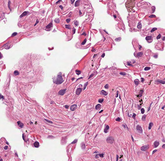
Tumor epithelial tissue: no
Tumor-associated stroma tissue: no
Normal tissue: yes